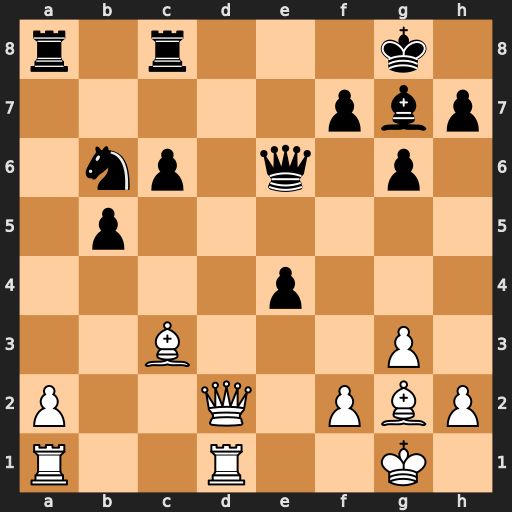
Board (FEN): r1r3k1/5pbp/1np1q1p1/1p6/4p3/2B3P1/P2Q1PBP/R2R2K1
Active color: w
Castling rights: -
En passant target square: -
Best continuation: Bxg7 Kxg7 Qd4+ Qf6 Qxb6